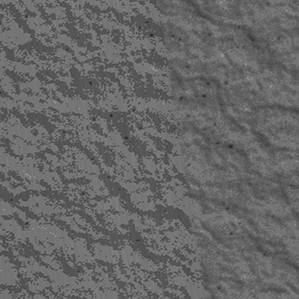
Label: frost